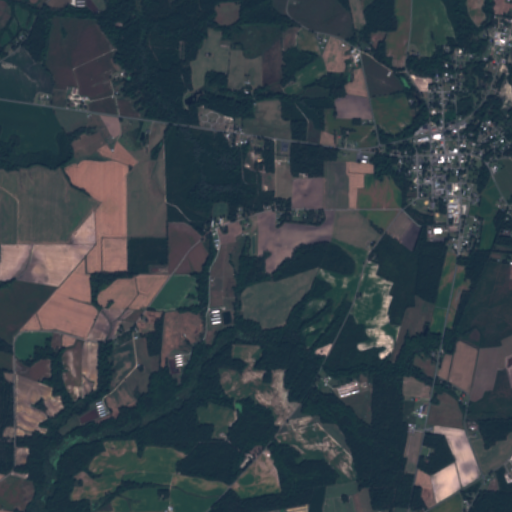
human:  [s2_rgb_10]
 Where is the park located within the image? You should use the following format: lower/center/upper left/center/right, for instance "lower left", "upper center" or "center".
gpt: The park is located in the upper center of the image.
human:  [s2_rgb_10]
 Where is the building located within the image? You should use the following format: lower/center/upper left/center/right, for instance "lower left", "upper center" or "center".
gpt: There is no building in the image.